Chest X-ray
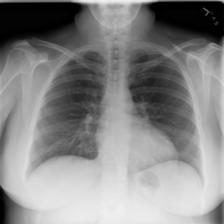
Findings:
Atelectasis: negative
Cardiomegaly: negative
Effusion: negative
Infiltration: negative
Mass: negative
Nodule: negative
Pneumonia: negative
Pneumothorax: negative
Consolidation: negative
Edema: negative
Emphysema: negative
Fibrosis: negative
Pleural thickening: negative
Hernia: negative